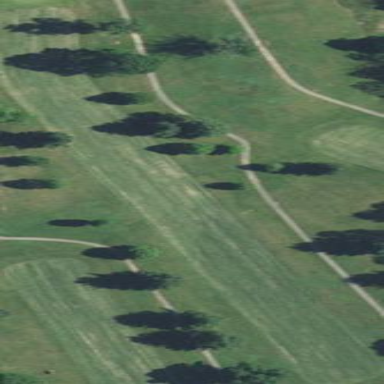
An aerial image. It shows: Grassy area designated as golf fairway.